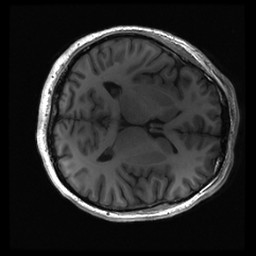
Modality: inplaneT1
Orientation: axial